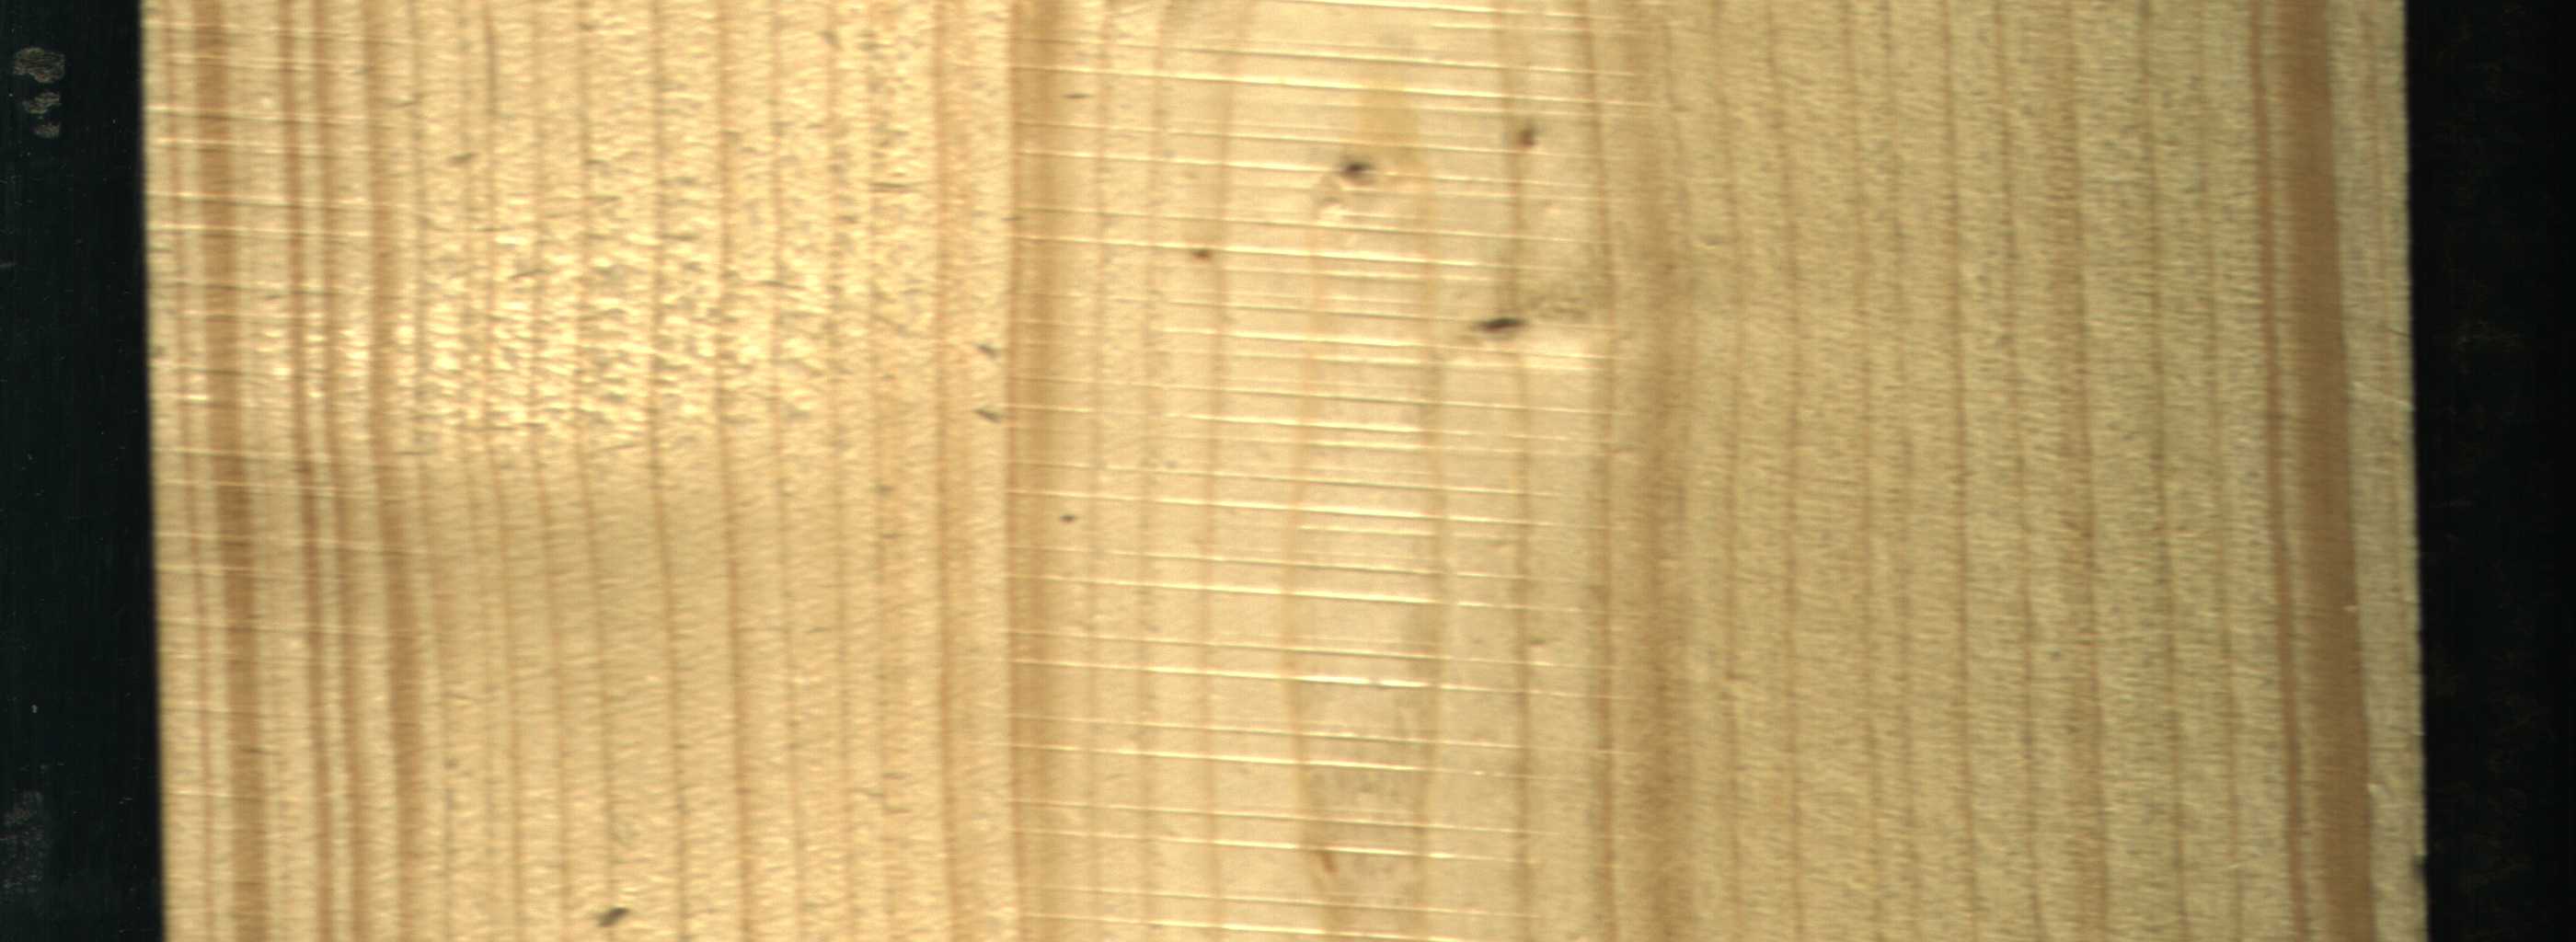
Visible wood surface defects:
Quartzity
Live_Knot
Live_Knot